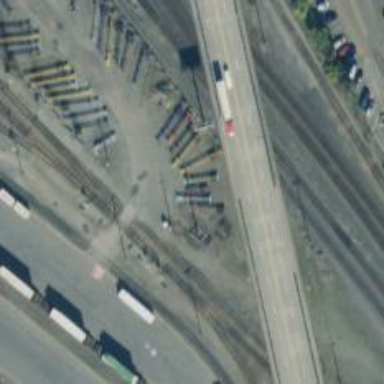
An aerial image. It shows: Railway yard used for servicing trains.